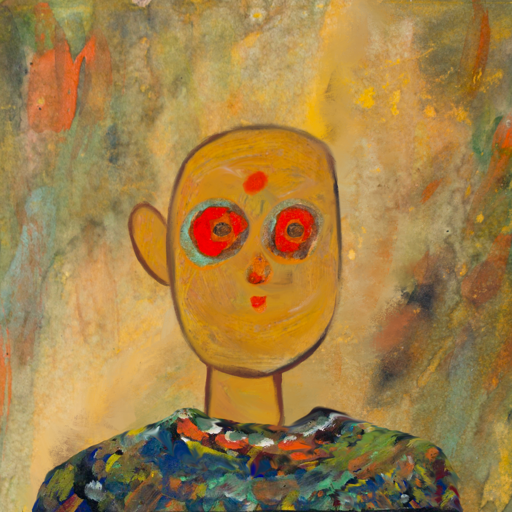
Background: Comrade, Head And Neck Front: After_Raid, Face Front: Sisters, Bust: An_Impression, Hair Front: Blank, Head Accessory: Blank, Second Necklace: Blank, Necklace: Blank, Baby: Blank